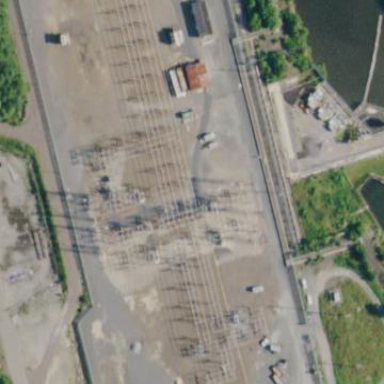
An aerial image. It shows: Power substation enclosed by fence.